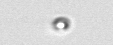
Label: nanoplankton_mix